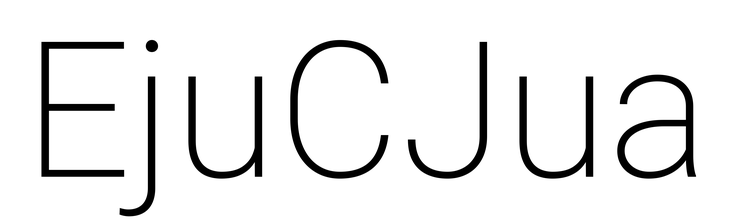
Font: Roboto_ExtraLight